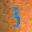
Label: 3